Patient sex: M
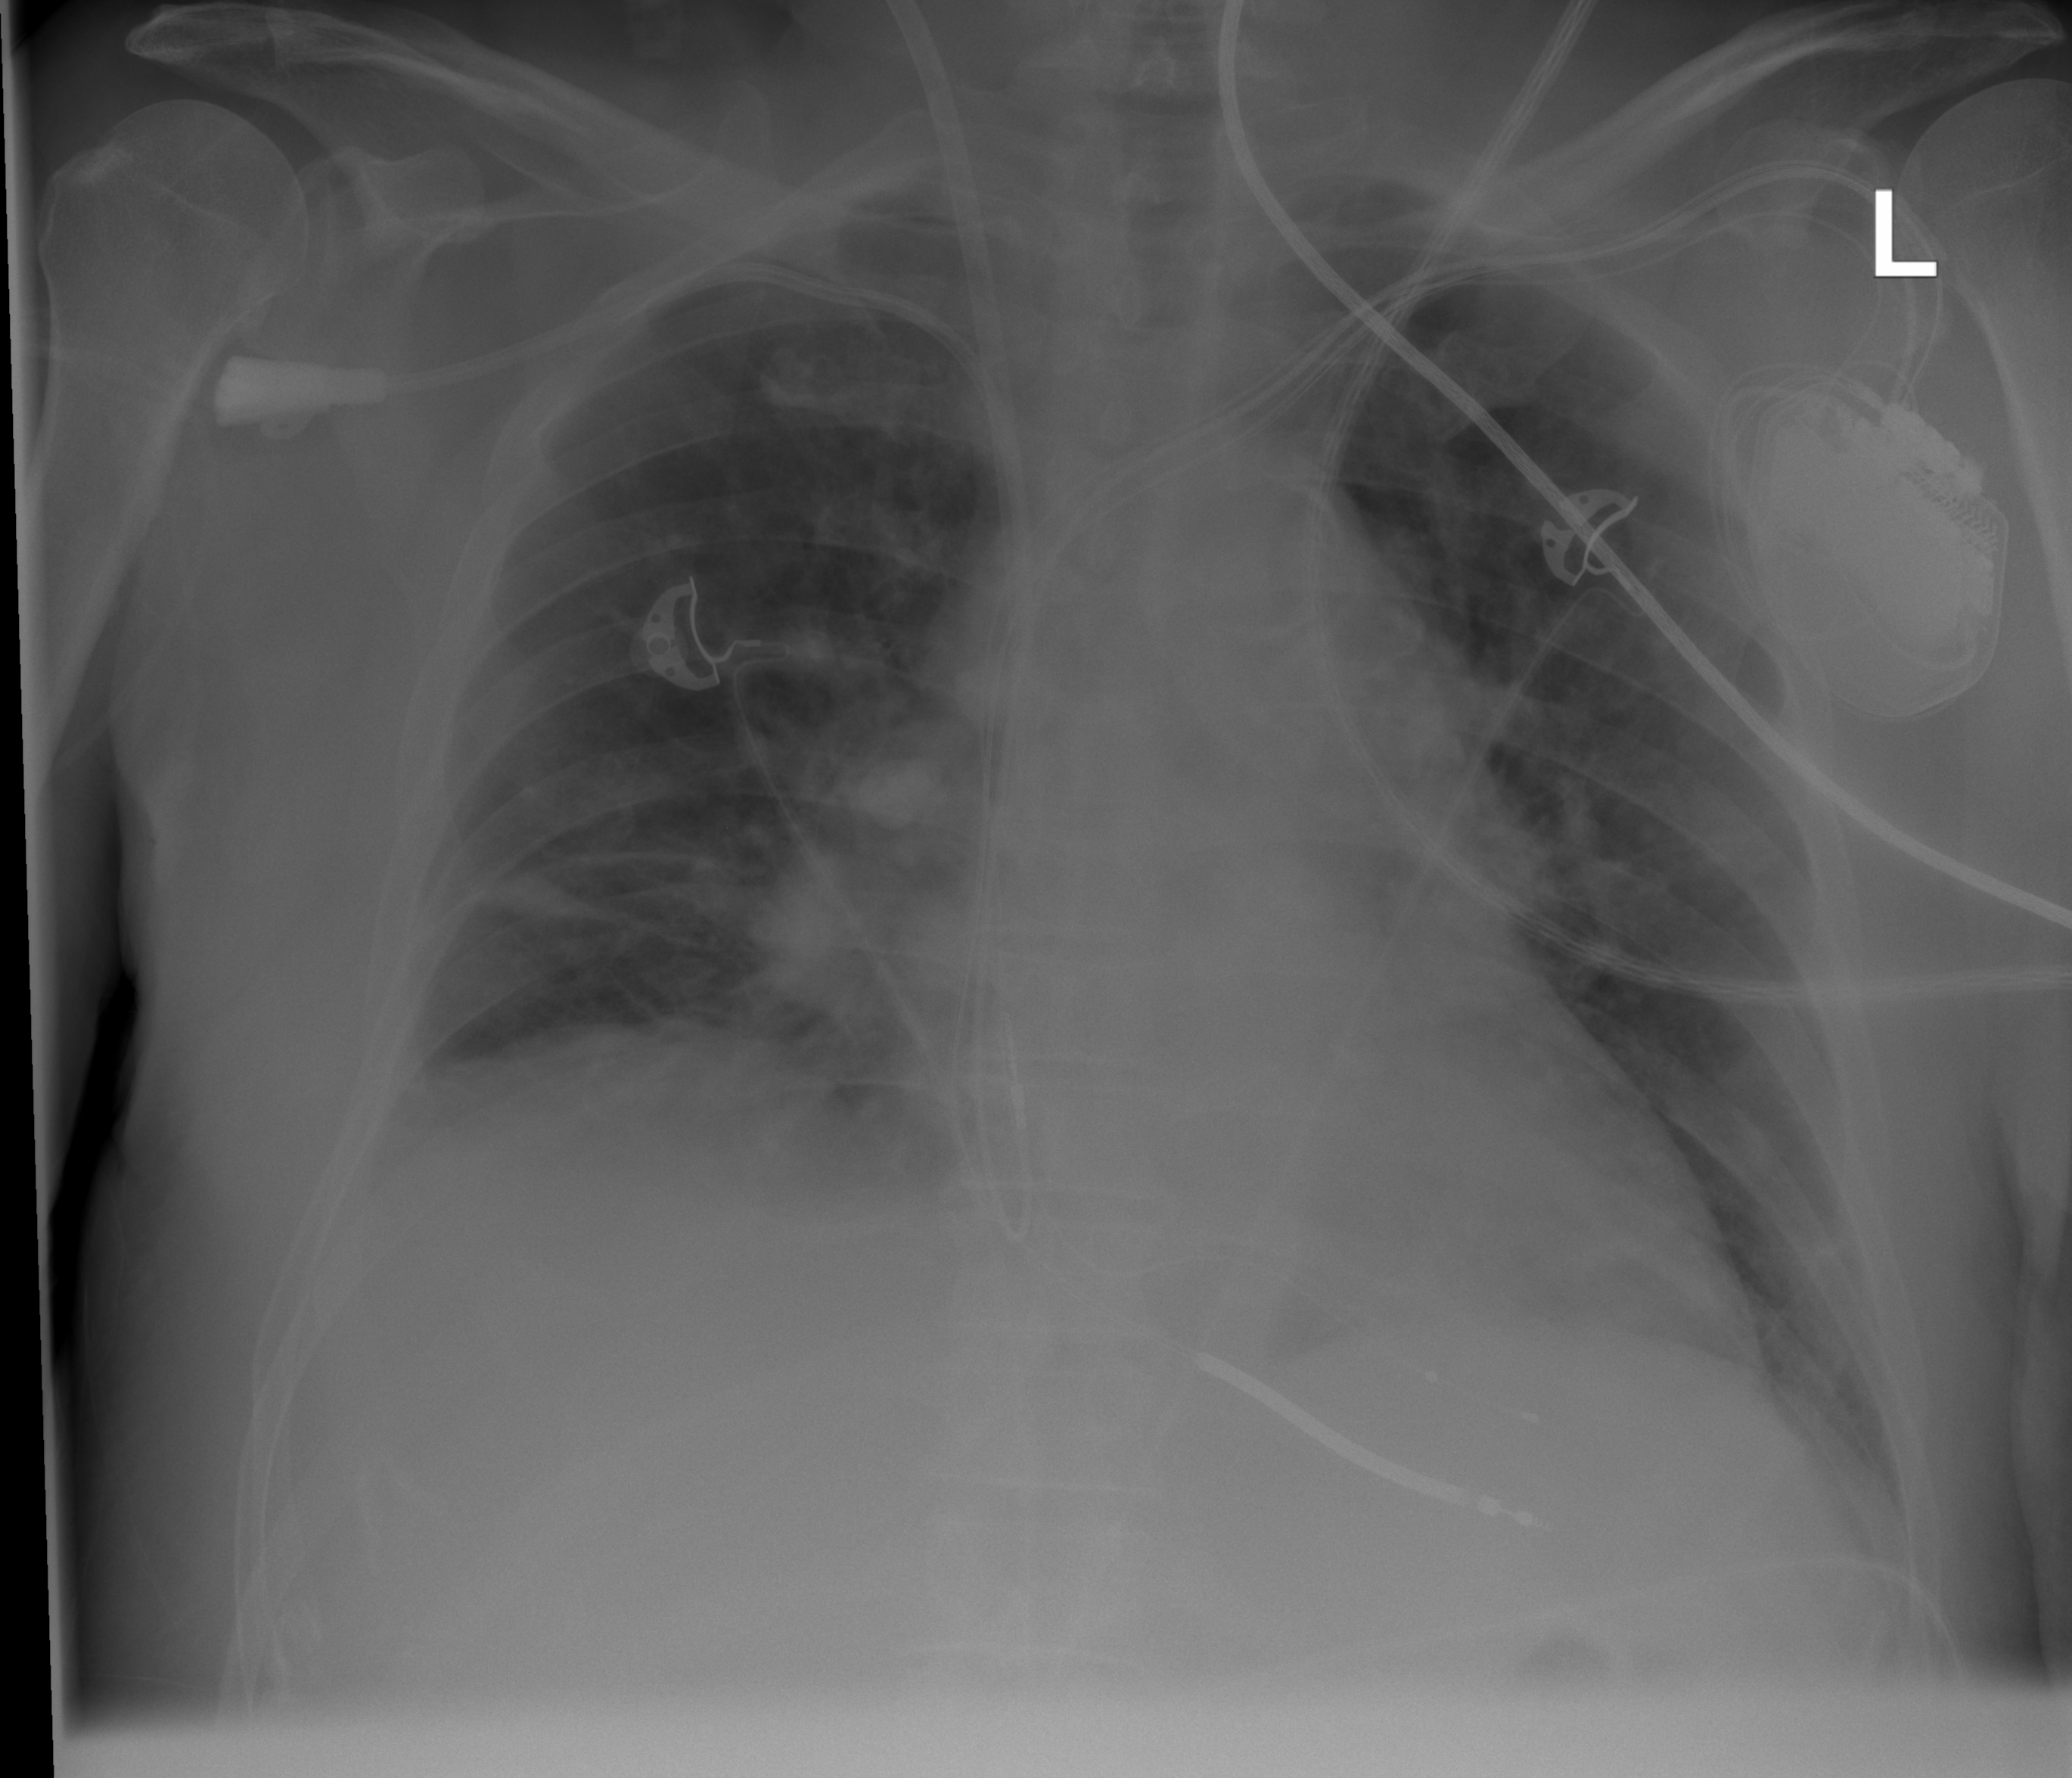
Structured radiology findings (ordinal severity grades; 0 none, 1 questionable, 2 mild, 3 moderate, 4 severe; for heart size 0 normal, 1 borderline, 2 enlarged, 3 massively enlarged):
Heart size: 0
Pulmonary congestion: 2
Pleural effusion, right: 2
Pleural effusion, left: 0
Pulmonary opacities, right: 2
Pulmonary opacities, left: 1
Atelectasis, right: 2
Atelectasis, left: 0